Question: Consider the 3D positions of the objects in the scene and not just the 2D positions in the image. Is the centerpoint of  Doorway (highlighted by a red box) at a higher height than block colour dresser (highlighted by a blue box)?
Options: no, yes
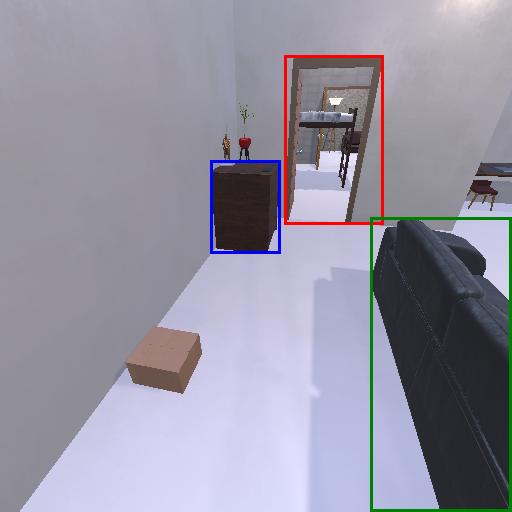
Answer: no